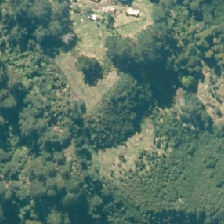
Land cover: low_producing_grassland